Question: '''
public UserInterface(){
super(new BorderLayout());
fc = new JFileChooser();
setComponents();
}
public void setComponents(){
//top section
openButton = new JButton("Charger fichier");
openButton.addActionListener(this);
JPanel buttonPanel = new JPanel();
buttonPanel.add(openButton);
//left section
//class panel
JPanel classe = new JPanel();
classes = new JTextArea(25,15);
classes.setMargin(new Insets(5,5,5,5));
classes.setEditable(false);
JScrollPane classeScrollPane = new JScrollPane(classes);
classe.setBorder(new TitledBorder("Classes"));
classe.add(classeScrollPane);
//right section
JPanel right = new JPanel(new BorderLayout());
JPanel right_top = new JPanel(new GridLayout(2,2));
//attribut panel
JPanel attribut = new JPanel();
attributs = new JTextArea(8,19);
attributs.setMargin(new Insets(5,5,5,5));
attributs.setEditable(false);
JScrollPane attributScrollPane = new JScrollPane(attributs);
attribut.setBorder(new TitledBorder("Attributs"));
attribut.add(attributScrollPane);
//function panel
JPanel methode = new JPanel();
methodes = new JTextArea(8,19);
methodes.setMargin(new Insets(5,5,5,5));
methodes.setEditable(false);
JScrollPane methodeScrollPane = new JScrollPane(methodes);
methode.setBorder(new TitledBorder("Methodes"));
methode.add(methodeScrollPane);
//subclass panel
JPanel sousclasse = new JPanel();
sousclasses = new JTextArea(8,19);
methodes.setMargin(new Insets(5,5,5,5));
methodes.setEditable(false);
JScrollPane sousclasseScrollPane = new JScrollPane(sousclasses);
sousclasse.setBorder(new TitledBorder("Sous-classes"));
sousclasse.add(sousclasseScrollPane);
//relation panel
JPanel relation = new JPanel();
relations = new JTextArea(8,19);
relations.setMargin(new Insets(5,5,5,5));
relations.setEditable(false);
JScrollPane relationScrollPane = new JScrollPane(relations);
relation.setBorder(new TitledBorder("Relations"));
relation.add(relationScrollPane);
right_top.add(attribut);
right_top.add(methode);
right_top.add(sousclasse);
right_top.add(relation);
//detail panel
JPanel detail = new JPanel();
details = new JTextArea(5,40);
details.setMargin(new Insets(5,5,5,5));
details.setEditable(false);
JScrollPane detailScrollPane = new JScrollPane(details);
detail.setBorder(new TitledBorder("Details"));
detail.add(detailScrollPane);
right.add(right_top,BorderLayout.CENTER);
right.add(detail,BorderLayout.SOUTH);
add(buttonPanel, BorderLayout.NORTH);
add(classe, BorderLayout.WEST);
add(right, BorderLayout.CENTER);
}
'''
the layout created from code above is:

You can see the text area of 'sousclass' panel is smaller than other JTextArea with the same parameters(8,19). Could anyone tell me why?
Also, assume that i have some data, I'd like to display class name in class section, once i click one of classes, it displays attributs of that class in the attribut section, how could i realize this function? Thanks.
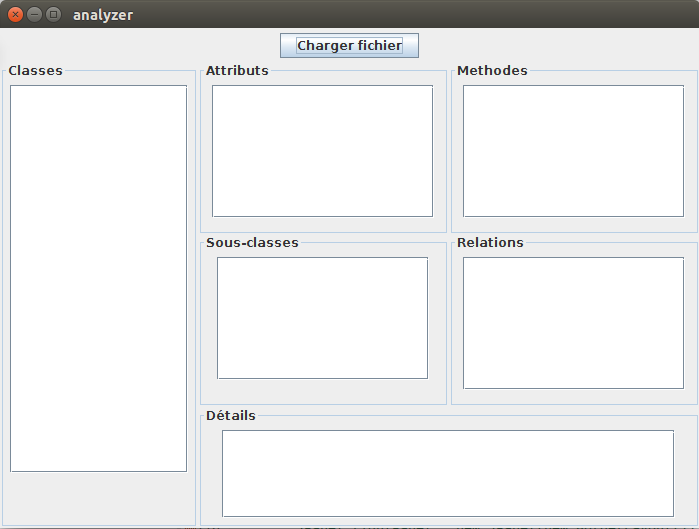
Answer: '''
JPanel sousclasse = new JPanel();
sousclasses = new JTextArea(8,19);
methodes.setMargin(new Insets(5,5,5,5)); // wrong variable
methodes.setEditable(false); // wrong variable
'''
You didn't set the margin on the text area. You are using the wrong variable name.